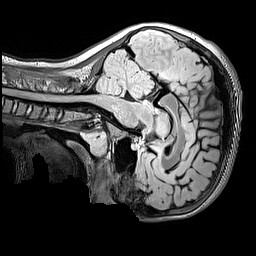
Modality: FLAIR
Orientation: sagittal
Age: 13
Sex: male
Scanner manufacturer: siemens
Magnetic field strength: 3 T
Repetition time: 5 s
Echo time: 0.388 s